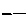
Label: line